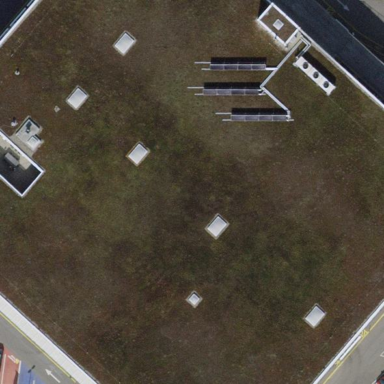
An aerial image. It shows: Commercial building.